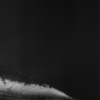
Label: not_dusty